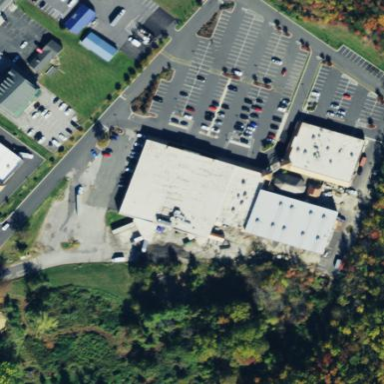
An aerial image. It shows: Supermarket building.